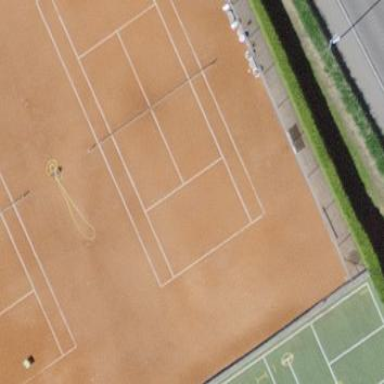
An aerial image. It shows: Tennis court in leisure pitch.